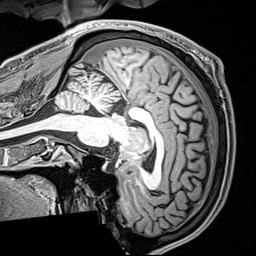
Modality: T1w
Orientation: sagittal
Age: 25
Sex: male
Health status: healthy
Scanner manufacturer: siemens
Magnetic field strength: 3 T
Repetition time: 2.4 s
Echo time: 0.00217 s